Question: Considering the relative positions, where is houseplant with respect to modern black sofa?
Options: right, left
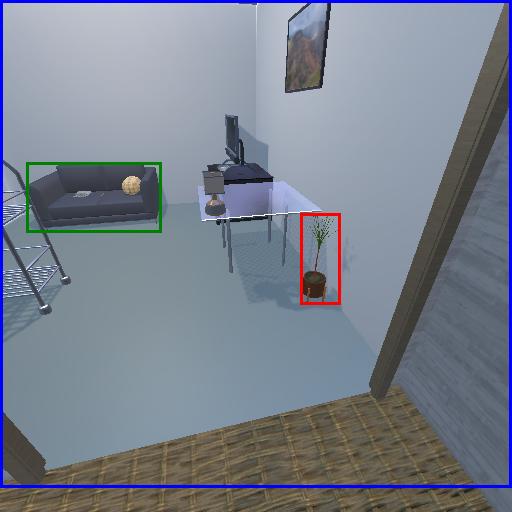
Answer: right